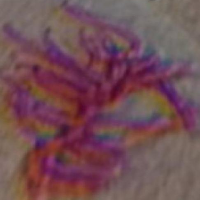
Label: metaphase